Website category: auto
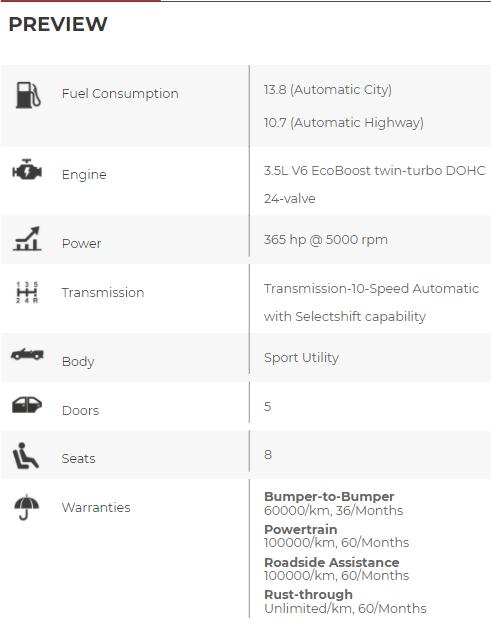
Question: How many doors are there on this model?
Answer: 5

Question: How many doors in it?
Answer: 5

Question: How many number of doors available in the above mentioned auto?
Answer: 5

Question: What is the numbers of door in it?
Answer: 5

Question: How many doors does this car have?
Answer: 5

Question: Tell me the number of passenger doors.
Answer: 5

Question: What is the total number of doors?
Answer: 5

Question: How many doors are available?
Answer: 5

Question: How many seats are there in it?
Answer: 8

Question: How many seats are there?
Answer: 8

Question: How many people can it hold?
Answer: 8

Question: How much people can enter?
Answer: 8

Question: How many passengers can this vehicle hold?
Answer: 8

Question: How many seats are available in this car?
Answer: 8

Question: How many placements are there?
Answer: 8

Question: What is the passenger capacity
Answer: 8

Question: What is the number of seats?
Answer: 8

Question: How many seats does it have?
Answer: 8

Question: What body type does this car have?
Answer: Sport Utility

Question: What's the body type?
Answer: Sport Utility

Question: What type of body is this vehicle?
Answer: Sport Utility

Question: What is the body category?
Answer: Sport Utility

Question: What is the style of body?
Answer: Sport Utility

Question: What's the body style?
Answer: Sport Utility

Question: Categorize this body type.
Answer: Sport Utility

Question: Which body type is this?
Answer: Sport Utility

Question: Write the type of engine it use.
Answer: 3.5L V6 EcoBoost twin-turbo DOHC 24-valve

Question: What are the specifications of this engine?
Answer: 3.5L V6 EcoBoost twin-turbo DOHC 24-valve

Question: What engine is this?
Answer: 3.5L V6 EcoBoost twin-turbo DOHC 24-valve

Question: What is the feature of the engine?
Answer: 3.5L V6 EcoBoost twin-turbo DOHC 24-valve

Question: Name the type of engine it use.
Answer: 3.5L V6 EcoBoost twin-turbo DOHC 24-valve

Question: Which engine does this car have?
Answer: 3.5L V6 EcoBoost twin-turbo DOHC 24-valve

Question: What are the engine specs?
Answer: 3.5L V6 EcoBoost twin-turbo DOHC 24-valve

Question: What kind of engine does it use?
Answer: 3.5L V6 EcoBoost twin-turbo DOHC 24-valve

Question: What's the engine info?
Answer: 3.5L V6 EcoBoost twin-turbo DOHC 24-valve

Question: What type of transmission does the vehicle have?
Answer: Transmission-10-Speed Automatic with Selectshift capability

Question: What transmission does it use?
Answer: Transmission-10-Speed Automatic with Selectshift capability

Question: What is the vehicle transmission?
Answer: Transmission-10-Speed Automatic with Selectshift capability

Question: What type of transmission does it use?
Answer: Transmission-10-Speed Automatic with Selectshift capability

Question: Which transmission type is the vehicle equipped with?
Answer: Transmission-10-Speed Automatic with Selectshift capability

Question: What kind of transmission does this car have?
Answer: Transmission-10-Speed Automatic with Selectshift capability

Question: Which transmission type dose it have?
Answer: Transmission-10-Speed Automatic with Selectshift capability

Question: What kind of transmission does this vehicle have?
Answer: Transmission-10-Speed Automatic with Selectshift capability

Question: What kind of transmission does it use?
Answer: Transmission-10-Speed Automatic with Selectshift capability

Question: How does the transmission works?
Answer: Transmission-10-Speed Automatic with Selectshift capability

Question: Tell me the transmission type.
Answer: Transmission-10-Speed Automatic with Selectshift capability

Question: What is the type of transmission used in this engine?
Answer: Transmission-10-Speed Automatic with Selectshift capability

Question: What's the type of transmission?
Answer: Transmission-10-Speed Automatic with Selectshift capability

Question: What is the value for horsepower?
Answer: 365 hp @ 5000 rpm

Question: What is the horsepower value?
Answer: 365 hp @ 5000 rpm

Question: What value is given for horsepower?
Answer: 365 hp @ 5000 rpm

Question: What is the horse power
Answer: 365 hp @ 5000 rpm

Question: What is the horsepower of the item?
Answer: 365 hp @ 5000 rpm

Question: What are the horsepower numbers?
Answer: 365 hp @ 5000 rpm

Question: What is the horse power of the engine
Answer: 365 hp @ 5000 rpm

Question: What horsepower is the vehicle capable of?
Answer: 365 hp @ 5000 rpm

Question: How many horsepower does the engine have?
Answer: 365 hp @ 5000 rpm

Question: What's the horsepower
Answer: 365 hp @ 5000 rpm

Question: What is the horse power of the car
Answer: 365 hp @ 5000 rpm

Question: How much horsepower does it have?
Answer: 365 hp @ 5000 rpm

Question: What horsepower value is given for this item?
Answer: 365 hp @ 5000 rpm

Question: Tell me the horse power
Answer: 365 hp @ 5000 rpm

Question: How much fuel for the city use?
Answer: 13.8 (Automatic City)

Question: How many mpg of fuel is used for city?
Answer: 13.8 (Automatic City)